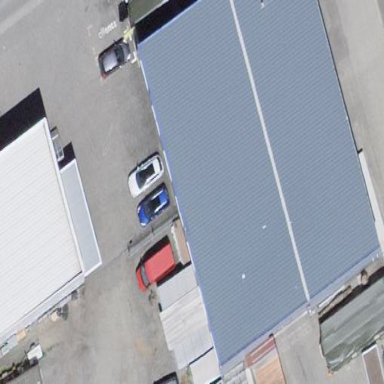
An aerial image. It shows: Transportation building.